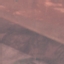
Land use / land cover class: AnnualCrop